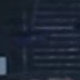
Vehicle type: Car